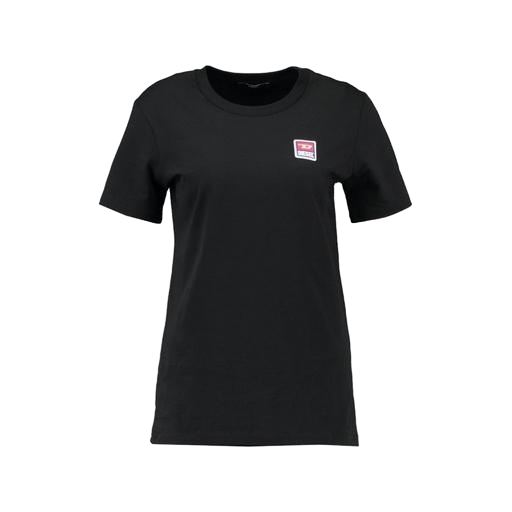
black woman's tee, black women’s ua t-shirt, black t-shirt woman, white background